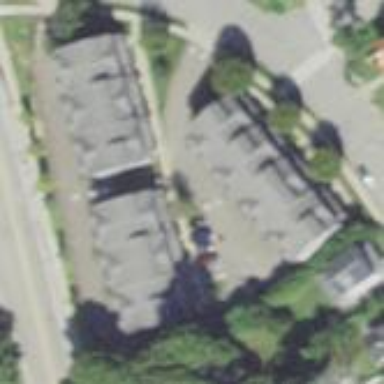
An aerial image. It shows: Residential area with apartments.